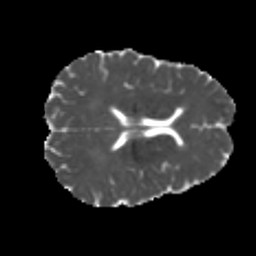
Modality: MD
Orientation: axial
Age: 24
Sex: male
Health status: healthy
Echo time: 0.074 s